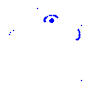
Particle: kaon